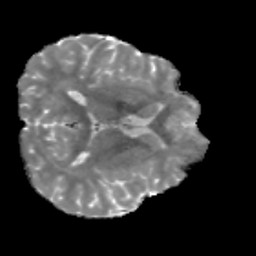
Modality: MD
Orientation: axial
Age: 25
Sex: male
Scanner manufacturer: siemens
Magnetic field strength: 3 T
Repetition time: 3.5 s
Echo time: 0.086 s